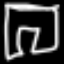
Label: pants